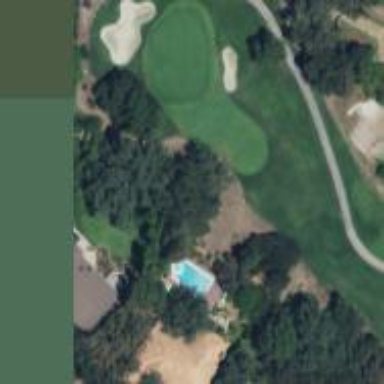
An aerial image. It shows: Golf hole.